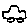
Label: car